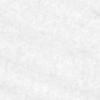
Label: no_change